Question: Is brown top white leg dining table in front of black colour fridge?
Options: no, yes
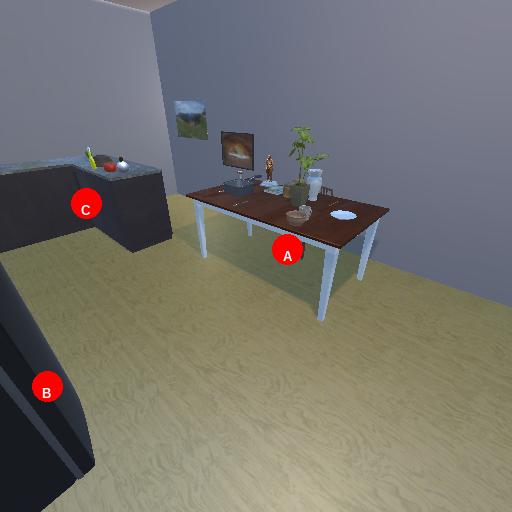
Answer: no